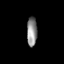
Tissue: prostate
Cell type: Endothelial cells
Senescence score: 0.7093
Nuclear area (px): 292
Mean DAPI intensity: 141.743